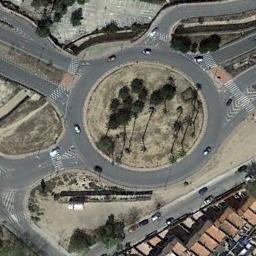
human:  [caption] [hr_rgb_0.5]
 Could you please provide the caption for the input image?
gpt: The roundabout is on the bare land next to buildings and trees .

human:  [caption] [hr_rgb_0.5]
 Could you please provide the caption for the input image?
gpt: There are many cars at the roundabout .

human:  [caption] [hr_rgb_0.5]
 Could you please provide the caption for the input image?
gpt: There are several moving vehicles on the road at the roundabout, There are several buildings and some trees and some lawns around the roundabout .

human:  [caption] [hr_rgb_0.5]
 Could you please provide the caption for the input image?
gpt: The roundabout connects some roads and some trees are in the middle of the roundabout .

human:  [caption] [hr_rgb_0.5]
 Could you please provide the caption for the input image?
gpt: There are some brown buildings beside the roundabout .